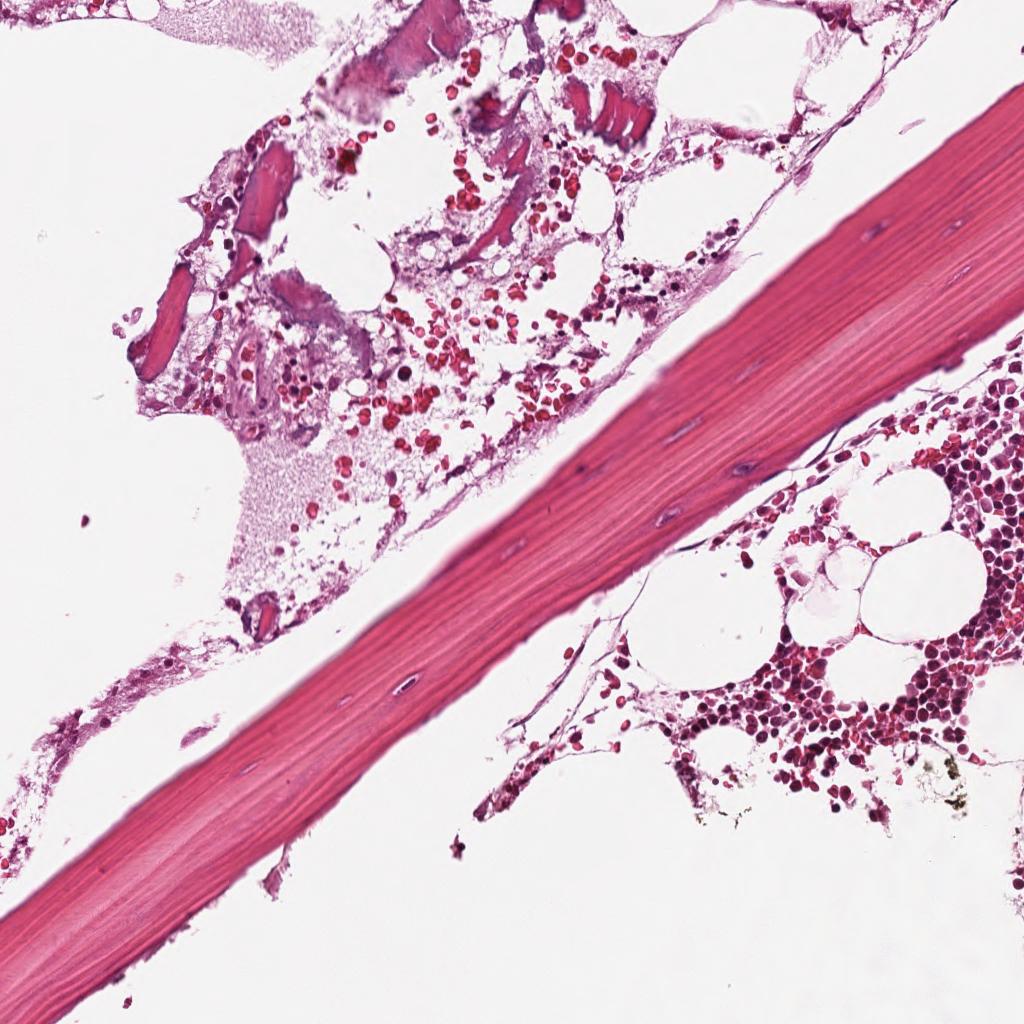
Label: Non-Tumor